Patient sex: F
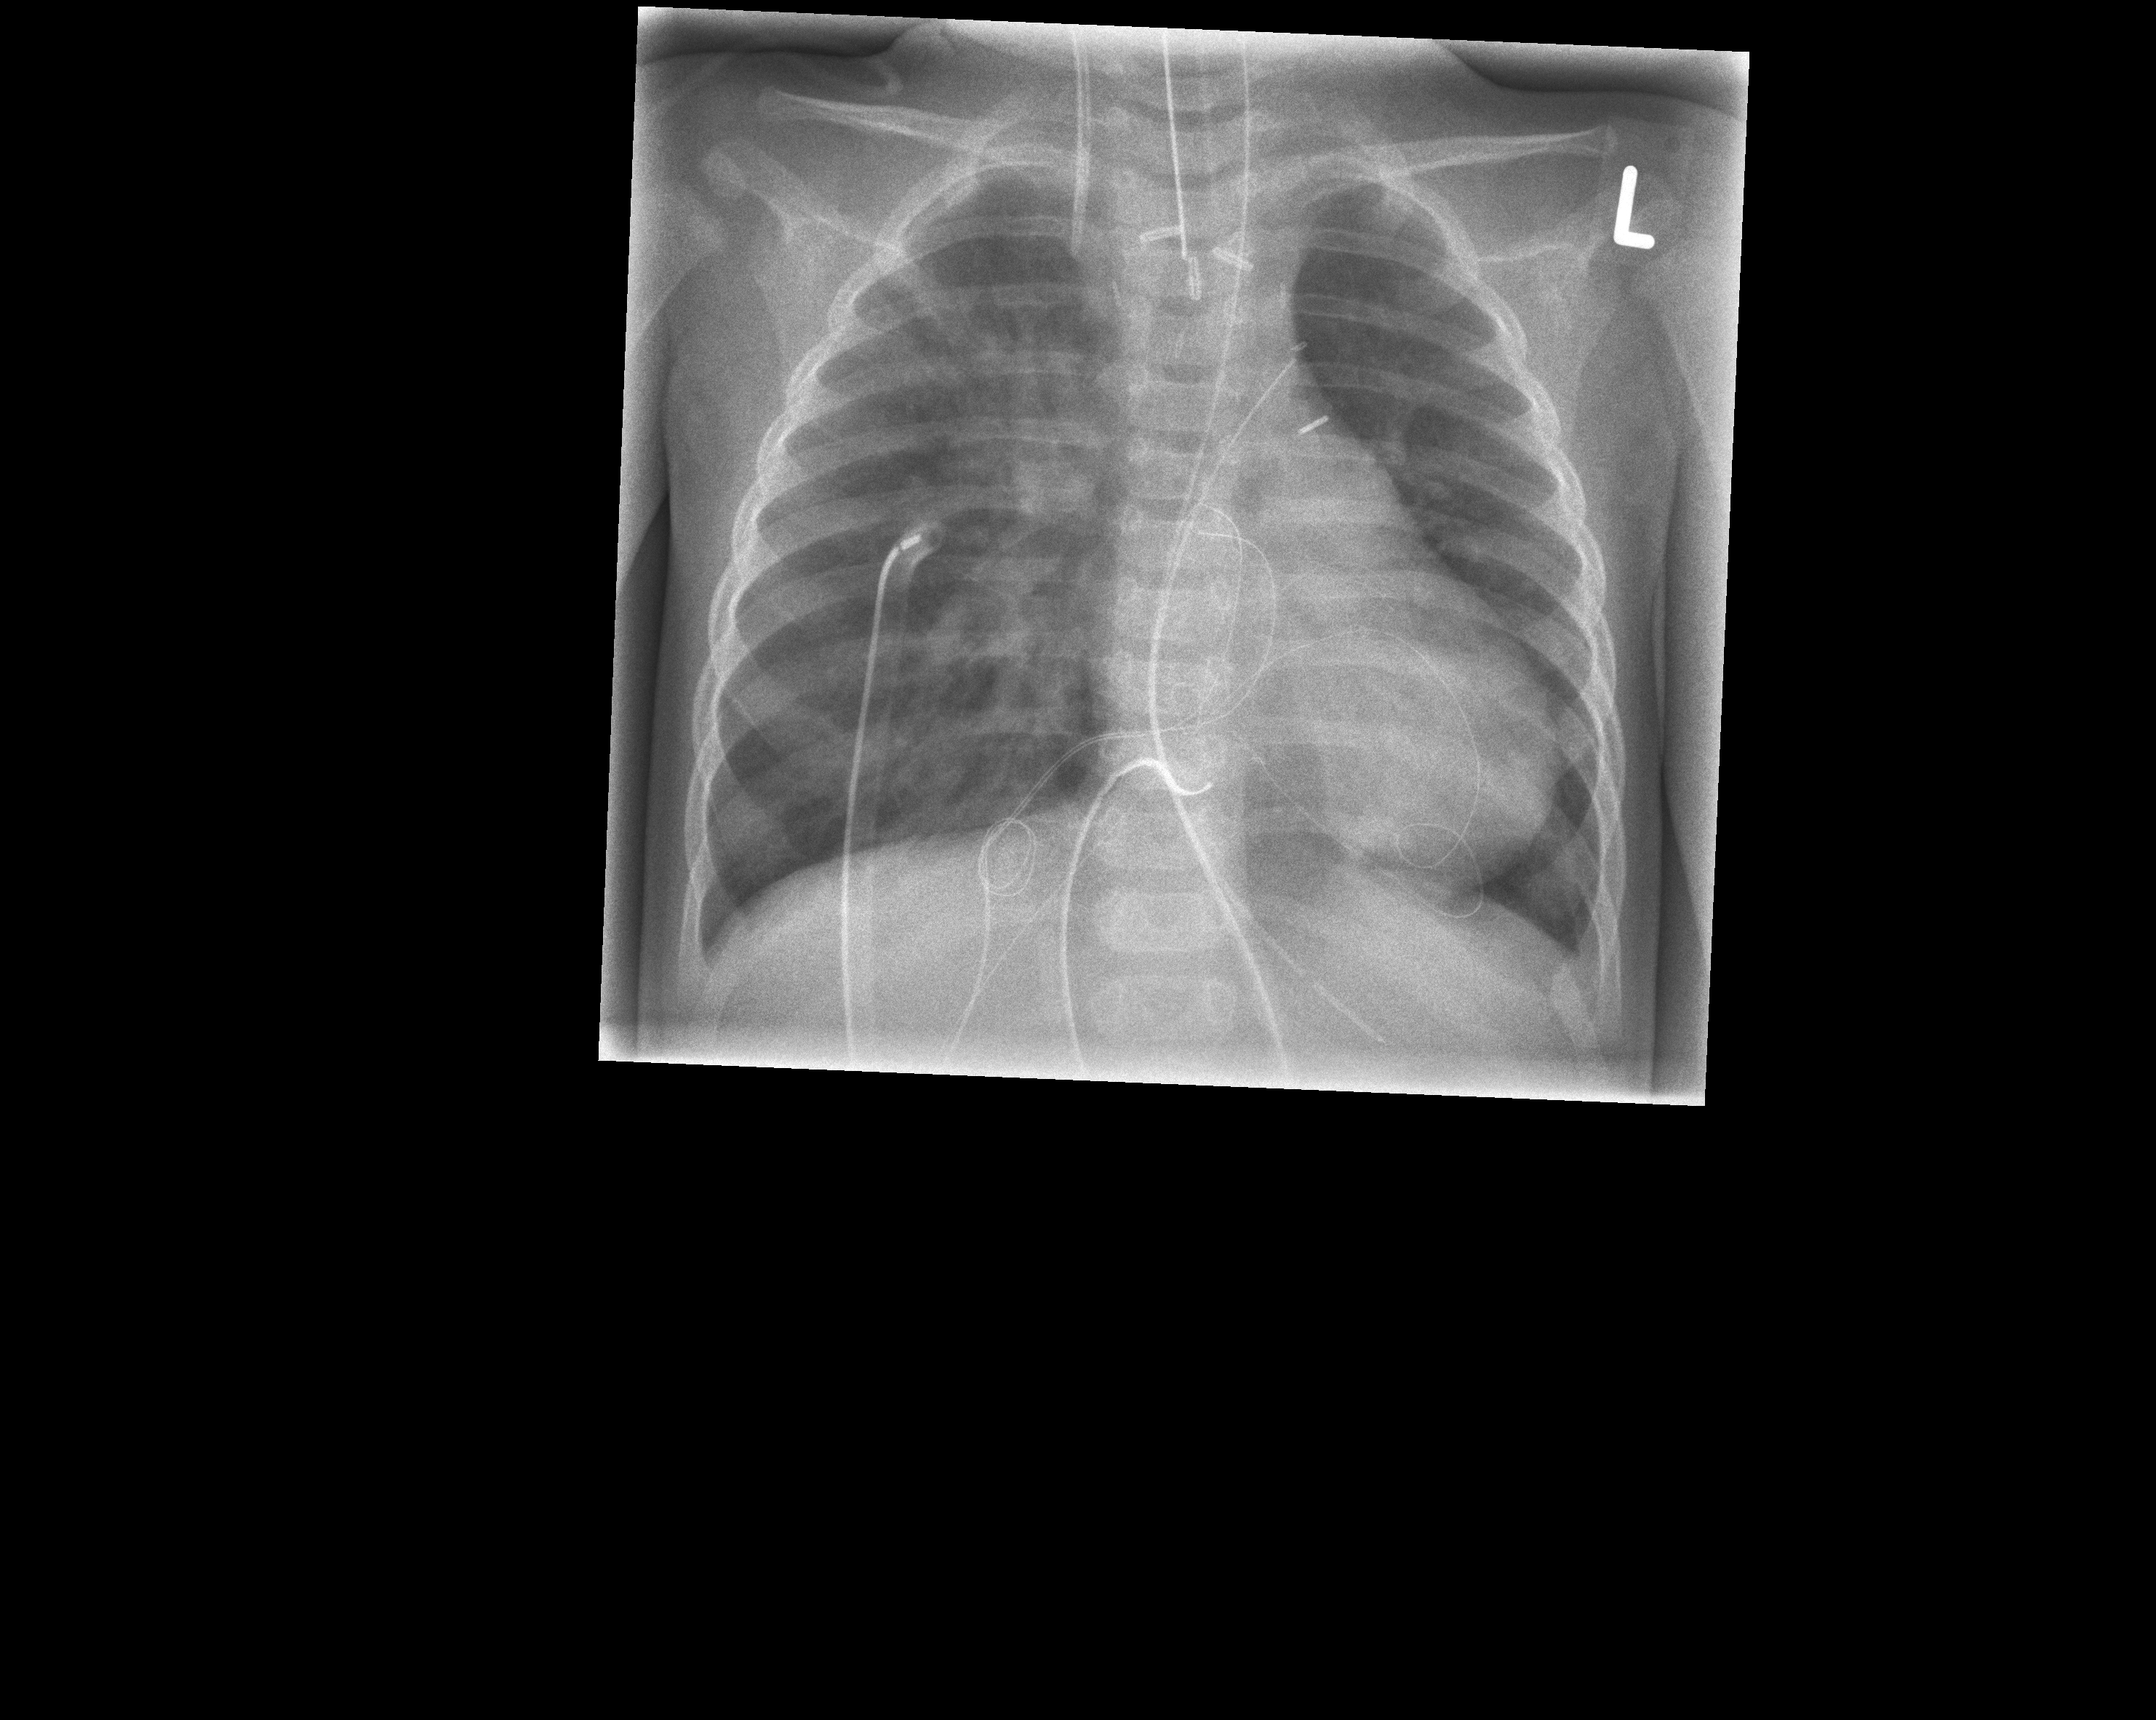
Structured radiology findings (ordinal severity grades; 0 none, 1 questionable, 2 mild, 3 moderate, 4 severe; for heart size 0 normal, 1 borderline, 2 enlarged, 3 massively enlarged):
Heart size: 0
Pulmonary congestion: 0
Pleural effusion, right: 0
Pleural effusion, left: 0
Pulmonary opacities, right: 2
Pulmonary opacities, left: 0
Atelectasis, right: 0
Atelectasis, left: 0